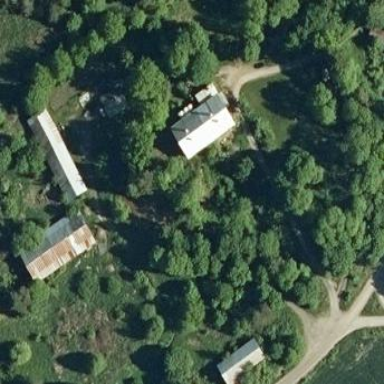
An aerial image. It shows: Farmyard area.